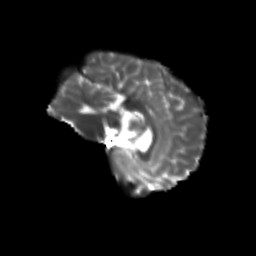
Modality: T2w
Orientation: sagittal
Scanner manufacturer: siemens
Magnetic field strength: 3 T
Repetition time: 9.2 s
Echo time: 0.084 s